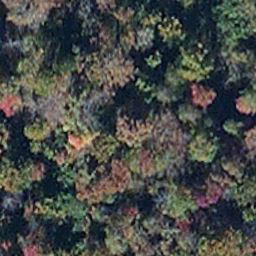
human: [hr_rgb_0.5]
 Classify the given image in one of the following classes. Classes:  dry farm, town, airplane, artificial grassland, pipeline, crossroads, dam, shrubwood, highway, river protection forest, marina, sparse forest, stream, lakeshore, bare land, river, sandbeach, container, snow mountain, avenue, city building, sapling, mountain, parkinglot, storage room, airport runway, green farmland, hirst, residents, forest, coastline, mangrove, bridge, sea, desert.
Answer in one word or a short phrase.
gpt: mangrove